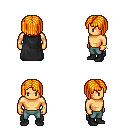
a pixel art fantasy rpg character, male body template, human, tanned skin, black cape, teal pants, light blonde pageboy hairstyle, bracelets, black shoes, four views (front, back, left, right), 2x2 character sprite sheet, small pixel art, hard edges, no anti-aliasing